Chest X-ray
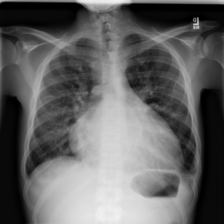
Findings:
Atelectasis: negative
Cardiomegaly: positive
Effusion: positive
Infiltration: negative
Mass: negative
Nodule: positive
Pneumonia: negative
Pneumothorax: negative
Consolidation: negative
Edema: negative
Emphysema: negative
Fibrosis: negative
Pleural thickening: negative
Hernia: negative